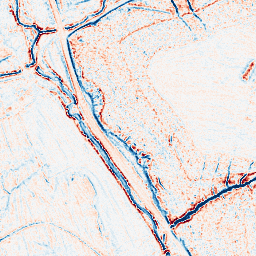
Category: edge_preserving
Decomposition family: anisotropic_diffusion
Decomposition parameters: iterations: 5
kappa: 10
gamma: 0.2
Upsampling method: cubic_mitchell
Upsampling parameters: scale: 8
Upsampling scale: 8